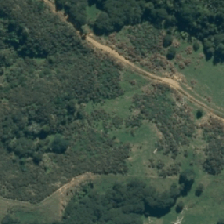
Land cover: grose_broom